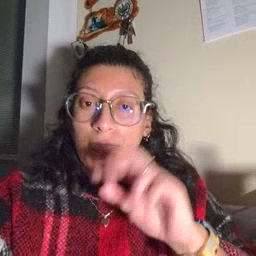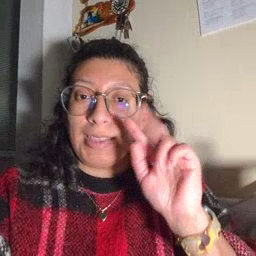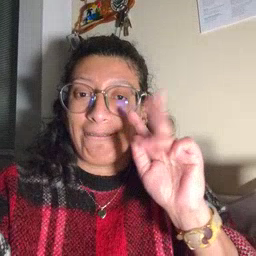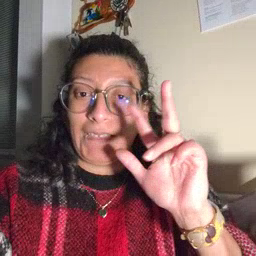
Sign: TV